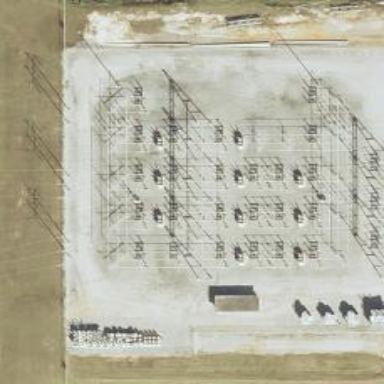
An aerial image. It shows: Switch used for power control.